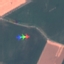
Land use / land cover: AnnualCrop